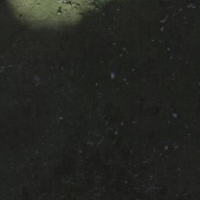
EUNIS habitat code: 24
Species observed at this site:
Dryas octopetala